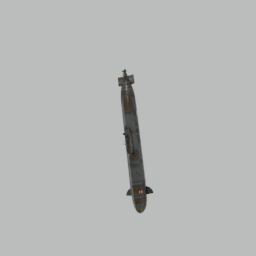
Label: mechanical